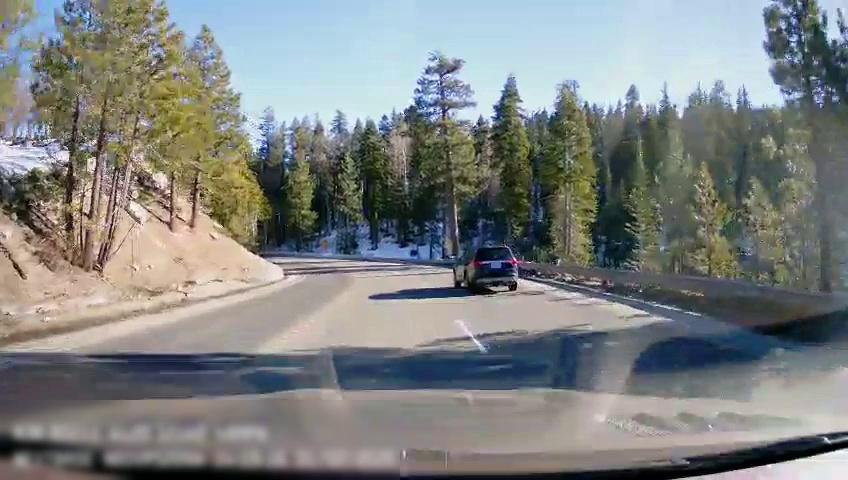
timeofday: Day
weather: Sunny
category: Drivable Space
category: Vehicles | SUV
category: Lanes | Current Lane